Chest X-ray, AP view. Patient: 46 years old, sex M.
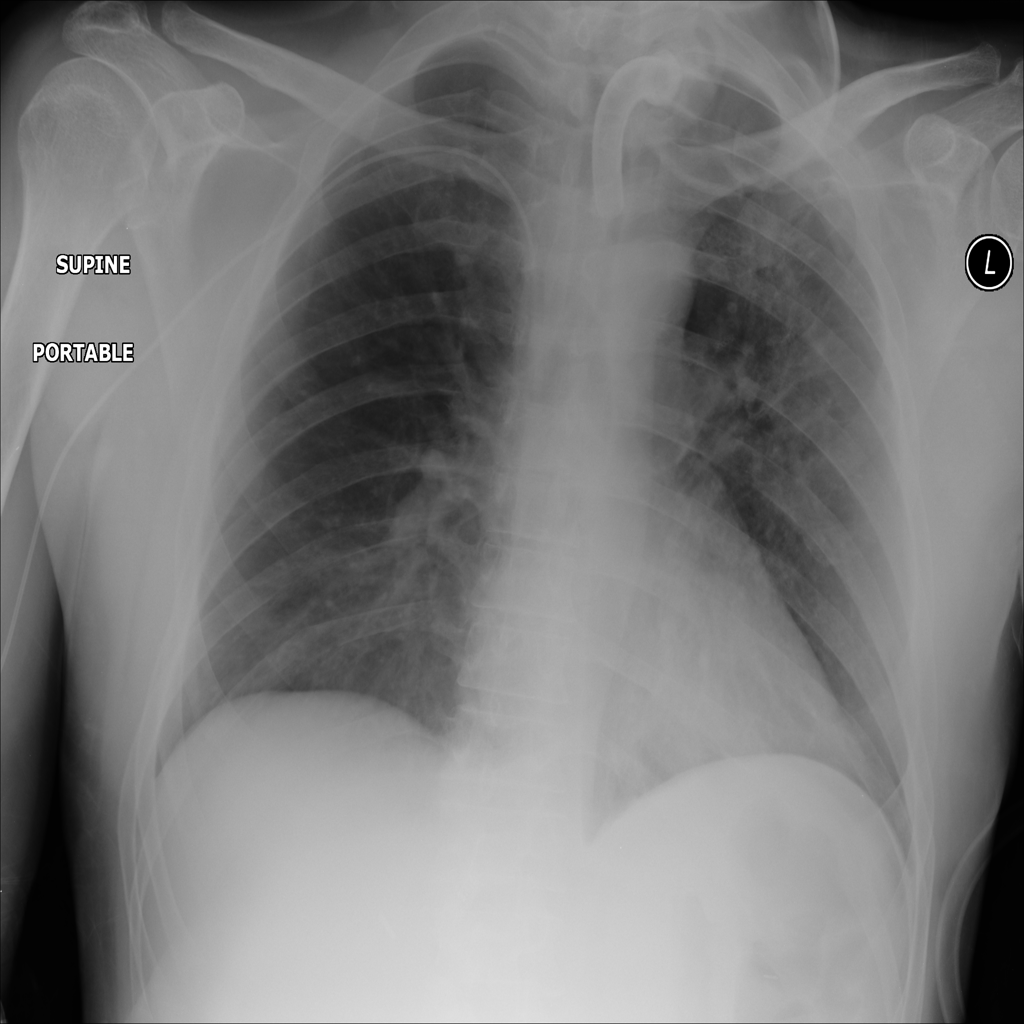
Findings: Infiltration